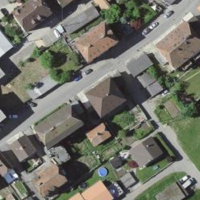
EUNIS habitat code: 54
Species observed at this site:
Chelidonium majus
Rumex obtusifolius
Sedum acre
Jacobaea vulgaris
Ranunculus repens